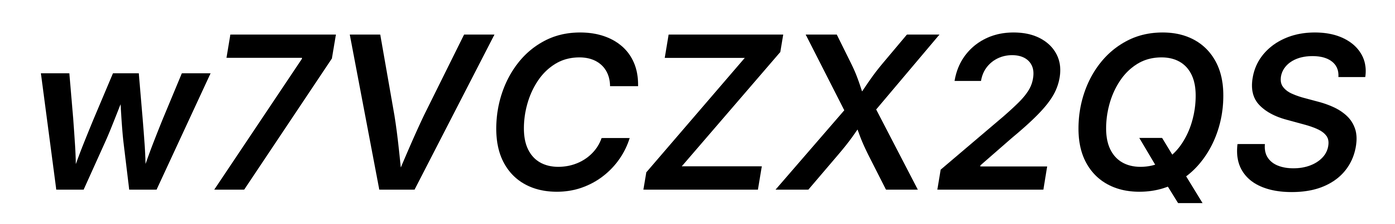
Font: Inter-Italic_SemiBold_Italic